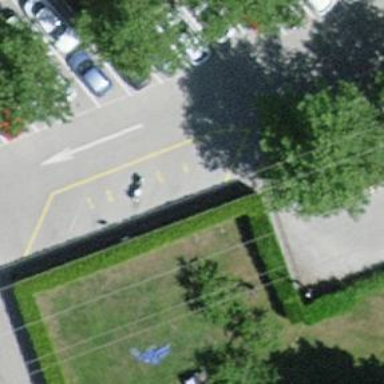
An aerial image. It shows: Hedge acting as barrier.